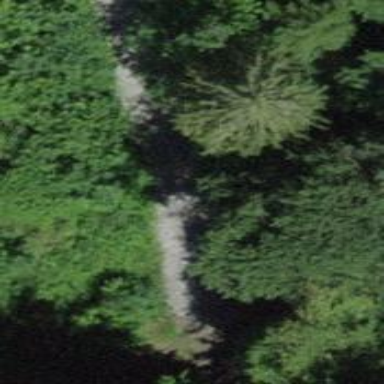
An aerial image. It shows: Unpaved path.